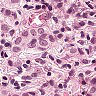
Metastatic tissue present: yes